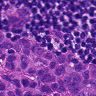
Metastatic tissue present: yes